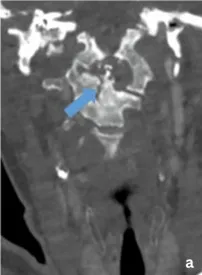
(a) Coronal contrast-enhanced CT image in the bone window shows further progression of the cortical erosion of the basisphenoid, clivus, dens of C2 vertebra (arrow), and the posterior aspect of C3 and C4 vertebra bodies.
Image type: radiology (ct)